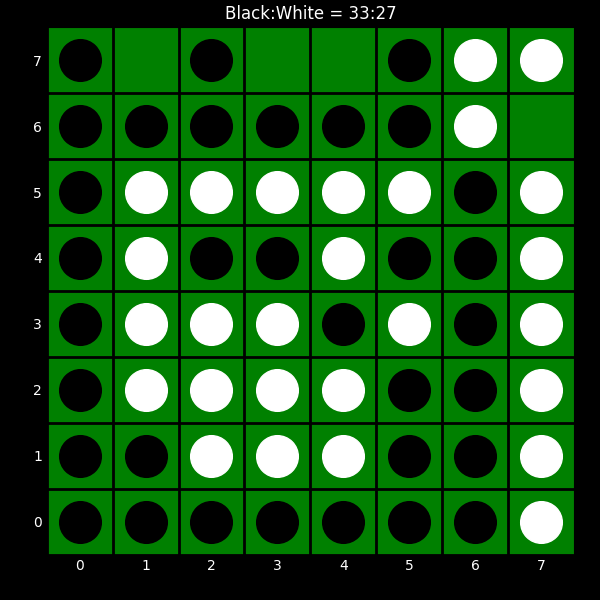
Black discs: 33
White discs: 27